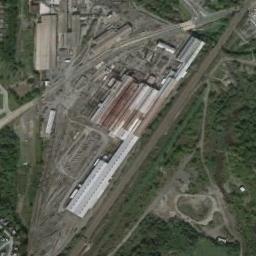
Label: railway_station